Question: What exactly is it that makes GDI+ switch to binary aliasing when using default Microsoft Office font Calibri between 9pt and 14pt with ClearTypeGridFit specified?
It's somewhat disconcerting. How many other fonts are also affected by whatever is behind this, and at what sizes? Is there a workaround?
(Excluding GDI, which doesn't have the same text layout features?)

Here's the code I used to generate the image:
'''
private void Form1_Paint(object sender, PaintEventArgs e)
{
e.Graphics.TextRenderingHint = TextRenderingHint.ClearTypeGridFit;
var height = 0;
for (var i = 1; i <= 17; i++)
{
using (var font = new Font("Calibri", i))
{
var text = "ClearTypeGridFit " + i + "pt";
e.Graphics.DrawString(text, font, SystemBrushes.ControlText, 0, height);
height += (int)e.Graphics.MeasureString(text, font).Height;
}
}
}
'''
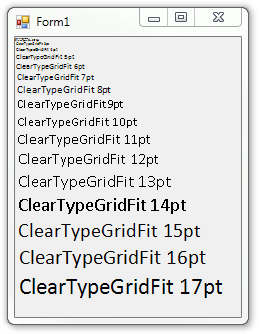
Answer: Calibri comes with an <URL> table, which tells text engines that for certain point sizes, they should not try "their own scaling algorithms" but just use bitmaps that are stored directly in the font, instead.
Each font size can come with its own list of "the following glyphs must be bitmapped at this size", called a "strike", so one glyph can have multiple bitmaps for multiple sizes (but there can be gaps, and when that happens bitmaps need to be scaled and things can go <URL>.
For instance, Calibri has strikes for point sizes 12, 13, 15, 16, 17 and 19, with an example bitmap for A being:
'''
<ebdt_bitmap_format_1 name="A">
<SmallGlyphMetrics>
<height value="8"/>
<width value="7"/>
<BearingX value="0"/>
<BearingY value="8"/>
<Advance value="7"/>
</SmallGlyphMetrics>
<rawimagedata>
<PHONE> 447c8282
</rawimagedata>
</ebdt_bitmap_format_1>
'''
This bitmap is referenced by the font size 12 strike, and is encoded as a 7x8 pixel bitmap. Since 12 is the lowest value, we run into problems when we use a font size lower than 12: suddenly we have to scale a bitmap. This can only go horribly wrong.
If you look at something like WordPad, you can see that Microsoft's <URL>, but even Microsoft's own technology has clear limitations. We see that at font sizes 5, 6, and 7px the bitmaps are pretty horrible, and even 8, 10, and 11 look kind of wonky:

Scaled up:

Things get more interesting because not every glyph is represented in every strike, so while "A" has a bitmap at point size 12, there are glyphs for which the lowest point size with an explicit bitmap may be 13, or 15, or 16, or 17, or even 19.
This means you have three problems:
1. A font might "demand" the text engine uses its bitmaps, instead of trying to rasterise the vector outlines per the text engine's algorithms, and
2. There is no magic font size above which all characters are rendered "nicely" and below which all characters are rendered "poorly". A font can have any number of "strikes", containing any subset of the font's encoded glyphs, effectively meaning that each character can have its own rules about when the text engine should switch from rasterised vector to embedded bitmap, and
3. Text engines are entirely free to completely ignore the font's "demands" and do their own thing anyway, and finding out which engine does what is, despite having the internet at our disposal, virtually impossible. It's one of those things that no one seems to document.
The easiest way to find out which fonts will do this is to simply check the font for an EBDT table at all - if there is one, this font will force engines to use bitmaps for very small (and sometimes very large) font sizes. If you want the specifics, you can run the font through <URL> and then find the '<EBDT>' table start, to see what's really going on.
Prepare to be overwhelmed, though. Calibri alone has bitmaps specified for well over a thousand glyphs, for example.